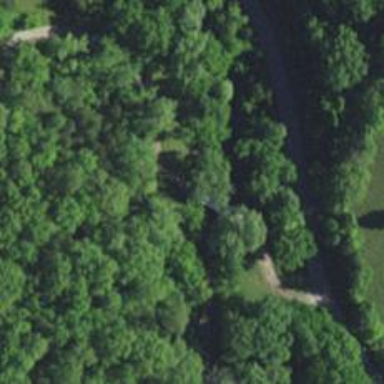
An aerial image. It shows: Covered bridge over service road.